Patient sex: M
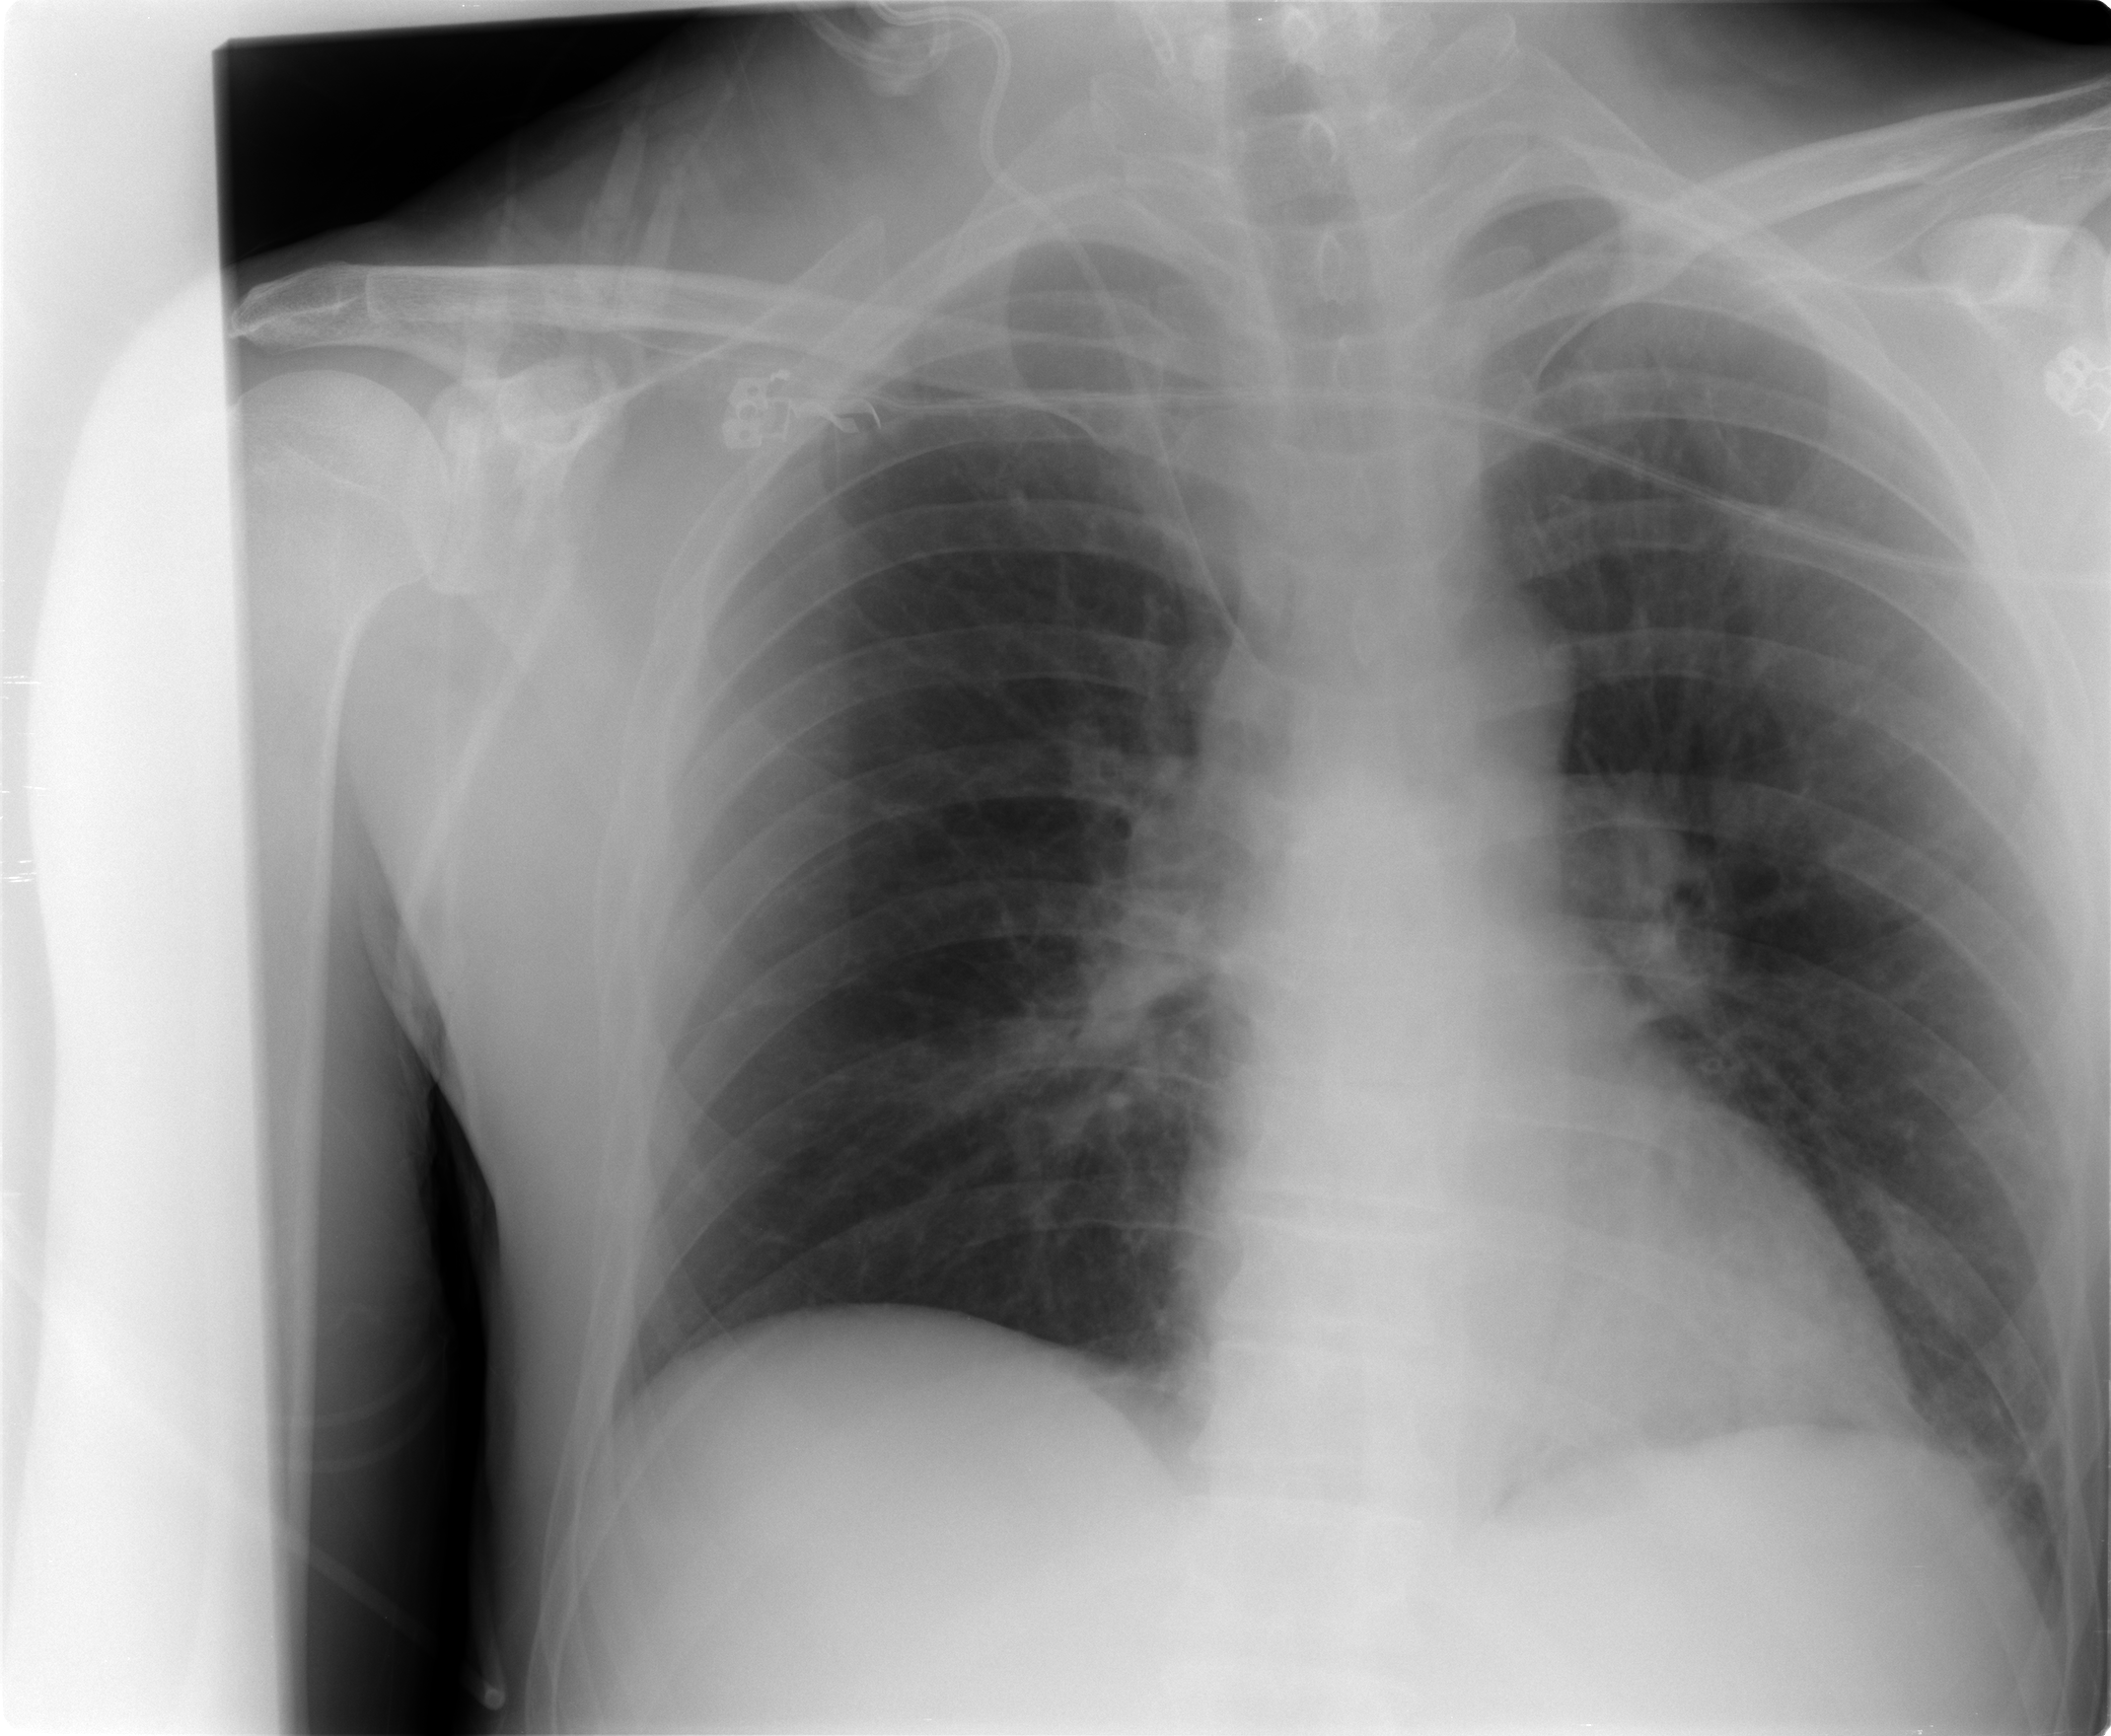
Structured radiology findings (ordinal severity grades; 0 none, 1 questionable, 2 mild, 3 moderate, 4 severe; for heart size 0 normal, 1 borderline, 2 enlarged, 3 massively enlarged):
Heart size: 0
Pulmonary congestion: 1
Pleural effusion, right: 0
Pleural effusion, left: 0
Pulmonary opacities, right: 1
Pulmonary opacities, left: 1
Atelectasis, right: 0
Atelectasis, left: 0